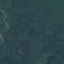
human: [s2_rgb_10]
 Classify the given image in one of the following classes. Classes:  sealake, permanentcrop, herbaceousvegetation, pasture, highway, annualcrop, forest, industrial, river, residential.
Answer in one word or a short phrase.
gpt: Forest